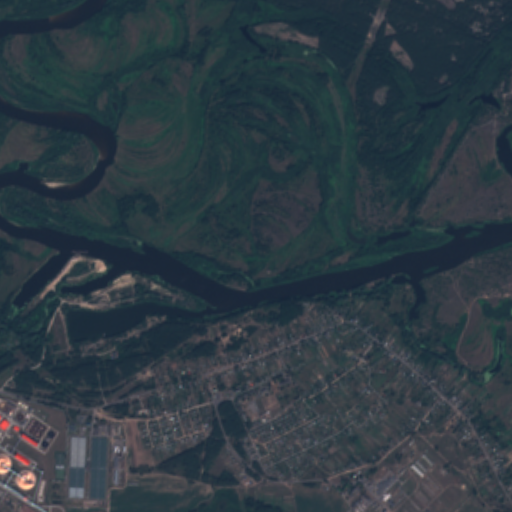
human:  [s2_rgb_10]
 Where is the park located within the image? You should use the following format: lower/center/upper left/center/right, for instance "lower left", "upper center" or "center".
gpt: The park is located in the lower center of the image.
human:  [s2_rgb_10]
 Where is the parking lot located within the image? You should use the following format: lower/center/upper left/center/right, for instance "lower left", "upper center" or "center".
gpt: The parking lot is located in the lower right of the image.
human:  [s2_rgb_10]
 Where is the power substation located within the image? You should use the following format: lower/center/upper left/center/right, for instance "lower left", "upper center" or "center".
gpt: The power substation is located in the lower center of the image.
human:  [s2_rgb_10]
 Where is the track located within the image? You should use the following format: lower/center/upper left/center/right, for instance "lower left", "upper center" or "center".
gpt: There is no track in the image.